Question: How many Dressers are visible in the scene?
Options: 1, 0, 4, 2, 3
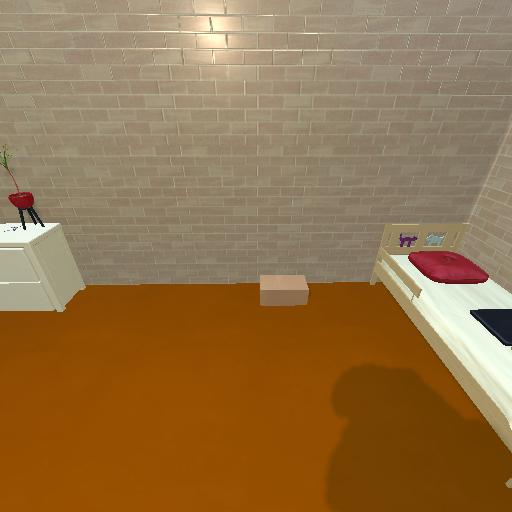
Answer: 1